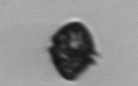
Label: Kryptoperidinium_triquetrum